【题型】解答题　【知识点】解析几何　【难度】medium
如图：已知三点\(A\)、\(B\)、\(P\)都在椭圆\(\frac{x^2}{4} + \frac{y^2}{2} = 1\)上。

(1) 若点\(A\)、\(B\)、\(P\)都是椭圆的顶点，求\(\triangle ABP\)的面积；

(2) 若直线\(AB\)的斜率为\(1\)，求弦\(AB\)中点\(M\)的轨迹方程；

(3) 若直线\(AB\)的斜率为\(2\)，设直线\(PA\)的斜率为\(k_{PA}\)，直线\(PB\)的斜率为\(k_{PB}\)，是否存在定点\(P\)，使得\(k_{PA} + k_{PB} = 0\)恒成立？若存在，求出所有满足条件的点\(P\)，若不存在，说明理由。

\bigskip
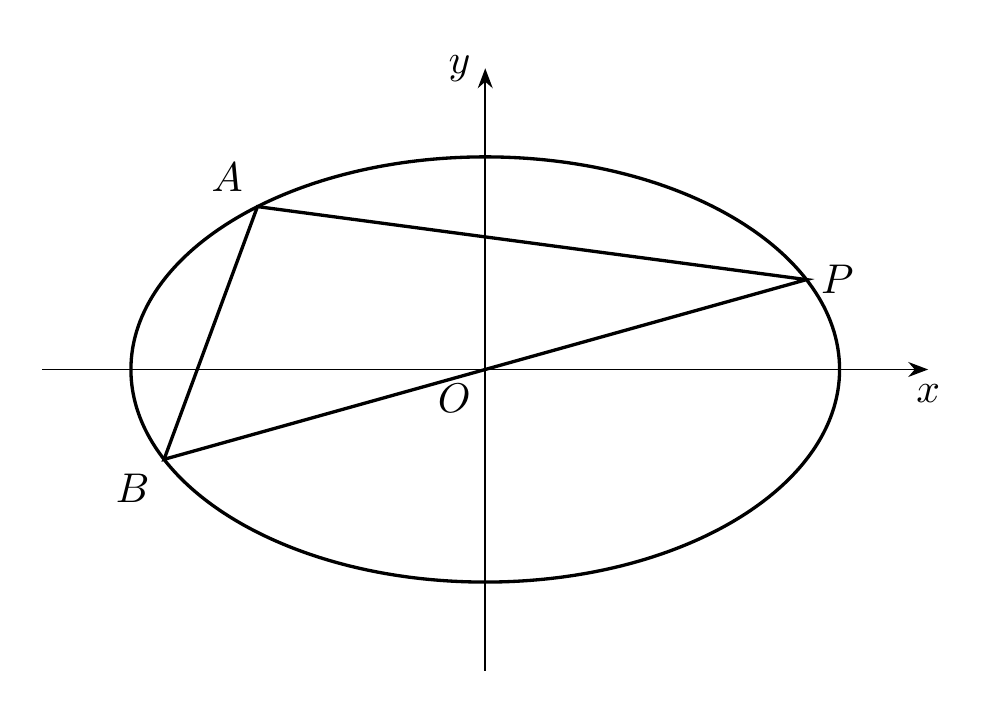
【解答】
【答案】
(1) \(2\sqrt{2}\)

(2) \(y = -\frac{1}{2}x\)，\(x \in \left(-\frac{2\sqrt{6}}{3}, \frac{2\sqrt{6}}{3}\right)\)

(3) \(P\left(\frac{4\sqrt{2}}{3}, \frac{\sqrt{2}}{3}\right)\)或\(P\left(-\frac{4\sqrt{2}}{3}, -\frac{\sqrt{2}}{3}\right)\)

\bigskip

【解析】

(1) 因为点\(A\)、\(B\)、\(P\)都是椭圆\(\frac{x^2}{4} + \frac{y^2}{2} = 1\)的顶点，
所以\(\triangle ABP\)的面积为\(S = \frac{1}{2} \times 2a \times b = ab = 2\sqrt{2}\)；

(2) 设\(A(x_1, y_1)\)，\(B(x_2, y_2)\)，因为直线\(AB\)的斜率为\(1\)，
所以可设直线\(AB\)的方程为\(y = x + m\)。
由
\[
\begin{cases}
y = x + m \\
\frac{x^2}{4} + \frac{y^2}{2} = 1
\end{cases}
\]
消去\(y\)，整理得\(3x^2 + 4mx + 2m^2 - 4 = 0\)，
\[
\Delta = 16m^2 - 4 \times 3(2m^2 - 4) = 8(6 - m^2) > 0 \implies -\sqrt{6} \leq m \leq \sqrt{6},
\]
\[
x_1 + x_2 = -\frac{4m}{3}, \quad x_1x_2 = \frac{2m^2 - 4}{3}.
\]
设弦\(AB\)中点\(M(x, y)\)，则
\[
x = \frac{x_1 + x_2}{2} = -\frac{2m}{3},
\]
\[
y = \frac{y_1 + y_2}{2} = \frac{(x_1 + m) + (x_2 + m)}{2} = \frac{x_1 + x_2 + 2m}{2} = \frac{-\frac{4m}{3} + 2m}{2} = \frac{m}{3},
\]
消去\(m\)，得\(y = -\frac{1}{2}x\)。

所以\(x = -\frac{2m}{3} \in \left(-\frac{2\sqrt{6}}{3}, \frac{2\sqrt{6}}{3}\right)\)，
所以点\(M\)的轨迹方程为\(y = -\frac{1}{2}x\)，\(x \in \left(-\frac{2\sqrt{6}}{3}, \frac{2\sqrt{6}}{3}\right)\)；

(3) 设\(A(x_1, y_1)\)，\(B(x_2, y_2)\)，\(P(x_0, y_0)\)，则\(k_{PA} + k_{PB} = \frac{y_1 - y_0}{x_1 - x_0} + \frac{y_2 - y_0}{x_2 - x_0} = 0\)，
因为直线\(AB\)的斜率为\(2\)，设直线\(AB\)的方程为\(2(x - x_0) - (y - y_0) = m\)（\(m \neq 0\)），
其中\(k_{AB} = 2\)，且\(AB\)不过\((x_0, y_0)\)，
椭圆的方程可化为\(x^2 + 2y^2 - 4 = 0\)，即\((x - x_0 + x_0)^2 + 2(y - y_0 + y_0)^2 - 4 = 0\)，
所以\((x - x_0)^2 + 2x_0(x - x_0) + x_0^2 + 2(y - y_0)^2 + 4y_0(y - y_0) + 2y_0^2 - 4 = 0\)，
即\((x - x_0)^2 + 2x_0(x - x_0) + 2(y - y_0)^2 + 4y_0(y - y_0) = 0\)，
所以\((x - x_0)^2 + 2(y - y_0)^2 + \frac{2}{m}x_0(x - x_0)[2(x - x_0) - (y - y_0)] + \frac{4}{m}y_0(y - y_0)[2(x - x_0) - (y - y_0)] = 0\)，
所以\(\left(\frac{4}{m}x_0 + 1\right)(x - x_0)^2 + \left(2 - \frac{4}{m}y_0\right)(y - y_0)^2 + \left(\frac{8}{m}y_0 - \frac{2}{m}x_0\right)(x - x_0)(y - y_0) = 0\)，
所以\(\left(2 - \frac{4}{m}y_0\right)\left(\frac{y - y_0}{x - x_0}\right)^2 + \left(\frac{8}{m}y_0 - \frac{2}{m}x_0\right)\frac{y - y_0}{x - x_0} + \frac{4}{m}x_0 + 1 = 0\)，
\[
k_{PA} + k_{PB} = -\frac{\frac{8}{m}y_0 - \frac{2}{m}x_0}{2 - \frac{4}{m}y_0} = 0,
\]
解得\(x_0 = 4y_0\)，
代入\(\frac{x_0^2}{4} + \frac{y_0^2}{2} = 1\)，解得\(y_0 = \pm \frac{\sqrt{2}}{3}\)，所以\(x_0 = \pm \frac{4\sqrt{2}}{3}\)，
所以存在点\(P\left(\frac{4\sqrt{2}}{3}, \frac{\sqrt{2}}{3}\right)\)或\(P\left(-\frac{4\sqrt{2}}{3}, -\frac{\sqrt{2}}{3}\right)\)，使得\(k_{PA} + k_{PB} = 0\)恒成立。